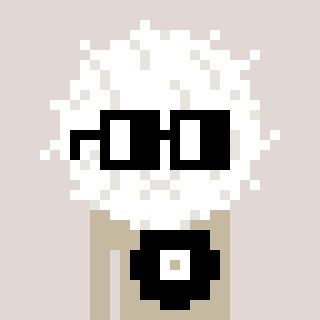
a pixel art character with square black glasses, a cottonball-shaped head and a bege-colored body on a warm background